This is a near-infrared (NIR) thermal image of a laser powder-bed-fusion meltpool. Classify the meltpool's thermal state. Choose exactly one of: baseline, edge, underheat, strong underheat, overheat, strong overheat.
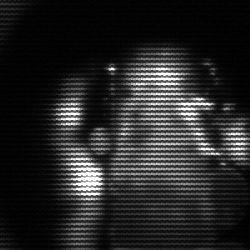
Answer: strong underheat